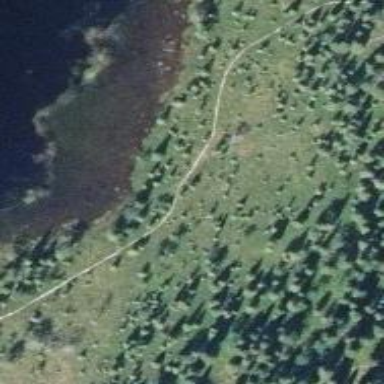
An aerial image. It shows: Path.